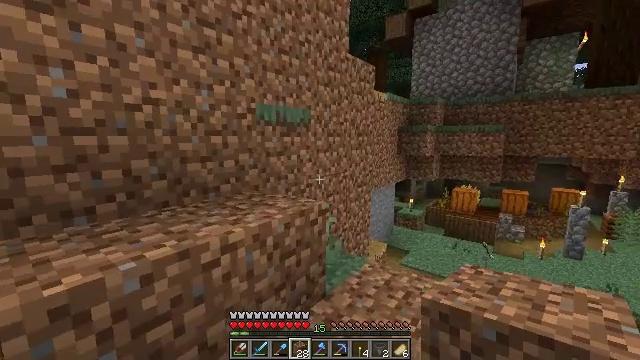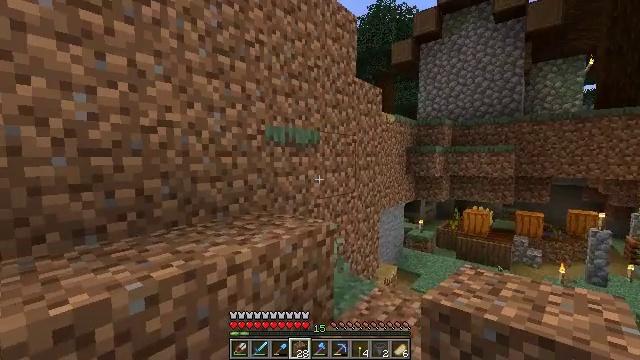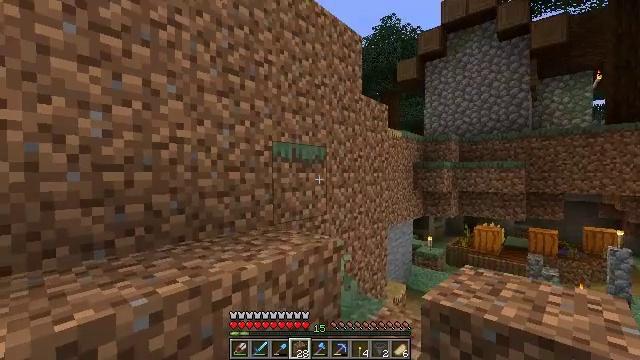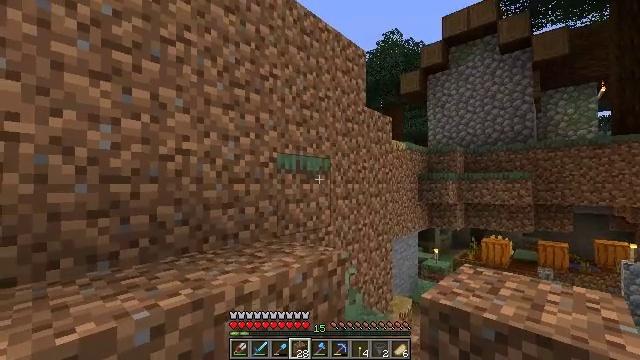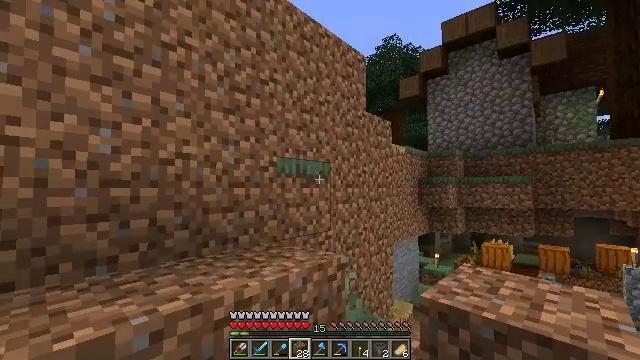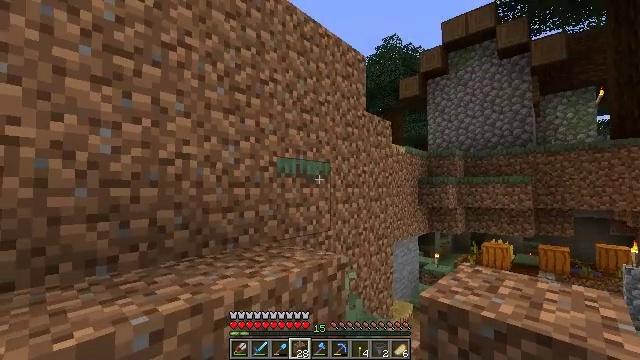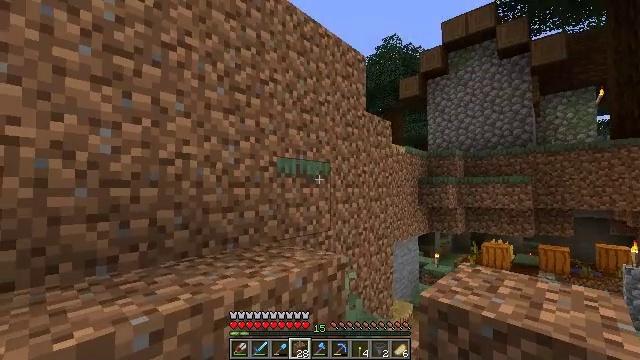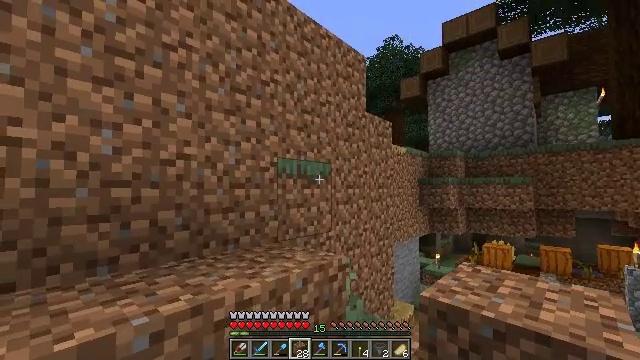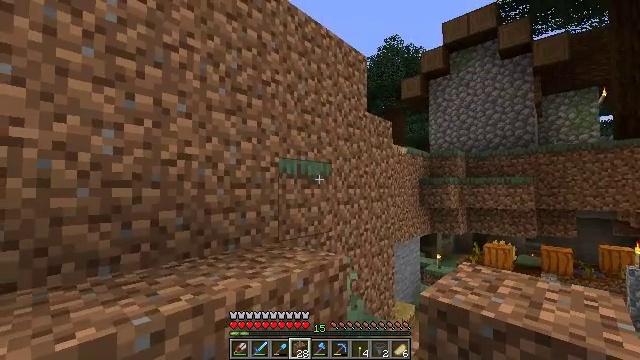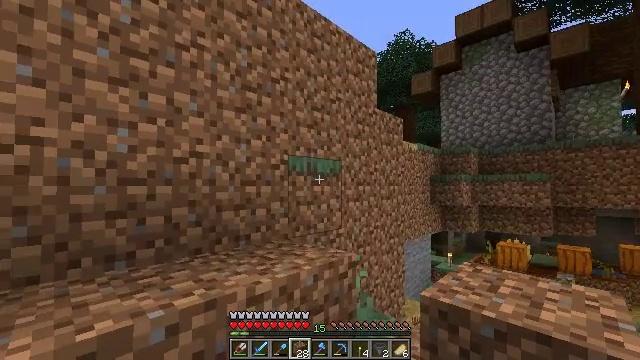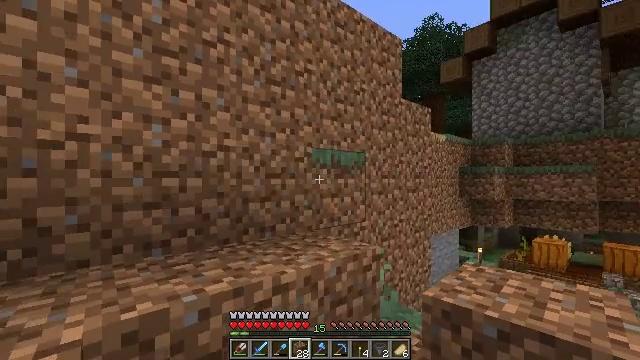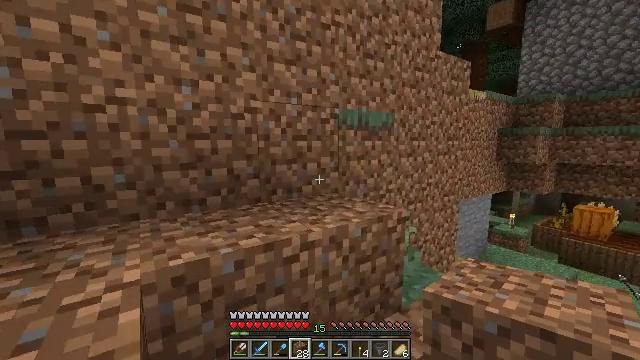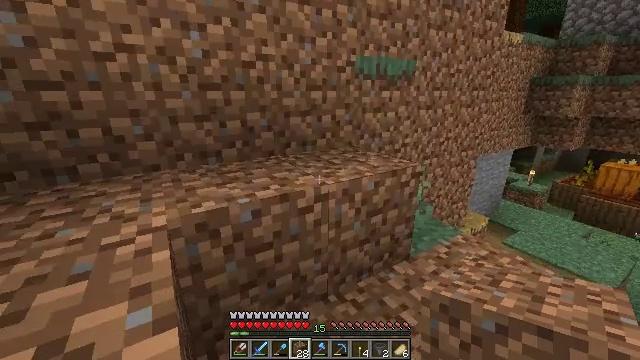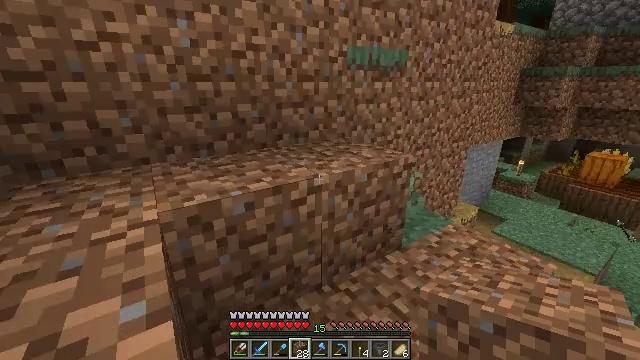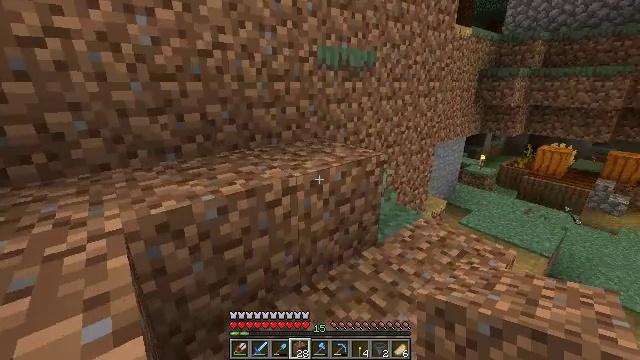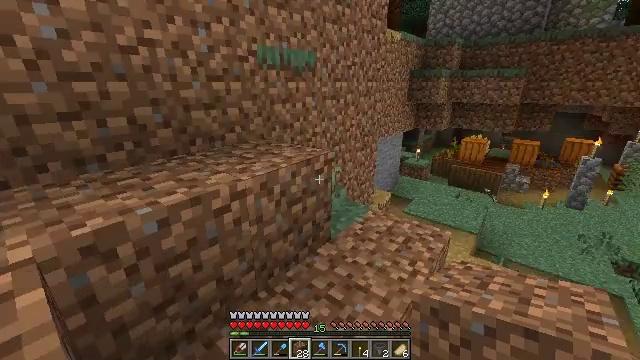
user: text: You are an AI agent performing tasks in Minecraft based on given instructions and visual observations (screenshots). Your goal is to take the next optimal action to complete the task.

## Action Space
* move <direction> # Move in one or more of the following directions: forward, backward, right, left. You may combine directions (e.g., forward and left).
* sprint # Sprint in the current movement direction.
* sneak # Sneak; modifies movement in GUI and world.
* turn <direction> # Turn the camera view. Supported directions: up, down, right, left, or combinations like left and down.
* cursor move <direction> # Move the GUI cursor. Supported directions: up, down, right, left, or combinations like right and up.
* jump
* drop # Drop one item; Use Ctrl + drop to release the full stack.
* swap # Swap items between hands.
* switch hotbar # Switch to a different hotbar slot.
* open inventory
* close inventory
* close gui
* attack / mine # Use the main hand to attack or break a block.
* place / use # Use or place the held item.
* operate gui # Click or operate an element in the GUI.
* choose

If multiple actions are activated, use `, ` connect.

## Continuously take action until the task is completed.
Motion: motion action
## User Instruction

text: Gather cobblestone wall segments.
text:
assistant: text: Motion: turn left and up
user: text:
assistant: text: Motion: turn left and up
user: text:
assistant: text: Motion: turn up
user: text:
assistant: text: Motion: no_op
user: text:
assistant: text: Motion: no_op
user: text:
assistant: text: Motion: no_op
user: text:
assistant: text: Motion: no_op
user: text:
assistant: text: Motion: no_op
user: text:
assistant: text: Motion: turn left
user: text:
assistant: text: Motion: turn left and down
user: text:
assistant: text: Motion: turn left and down
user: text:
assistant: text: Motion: turn left and down
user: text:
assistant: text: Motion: turn right and down
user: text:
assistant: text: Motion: turn right
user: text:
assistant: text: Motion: turn right
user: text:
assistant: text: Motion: turn right and down
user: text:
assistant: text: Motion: turn right and down
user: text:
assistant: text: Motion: turn right and down
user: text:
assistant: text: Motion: turn right and down
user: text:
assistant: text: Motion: turn right and down
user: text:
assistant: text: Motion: turn right and down
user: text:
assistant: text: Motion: turn right and down
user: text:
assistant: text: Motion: turn right and down
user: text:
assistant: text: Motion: turn right and down
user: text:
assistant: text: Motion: turn right and down
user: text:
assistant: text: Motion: no_op
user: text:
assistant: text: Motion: turn right
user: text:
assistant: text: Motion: no_op
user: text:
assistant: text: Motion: no_op
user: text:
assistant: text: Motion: turn left